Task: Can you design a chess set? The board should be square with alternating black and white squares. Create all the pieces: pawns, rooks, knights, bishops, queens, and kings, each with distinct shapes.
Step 1578:
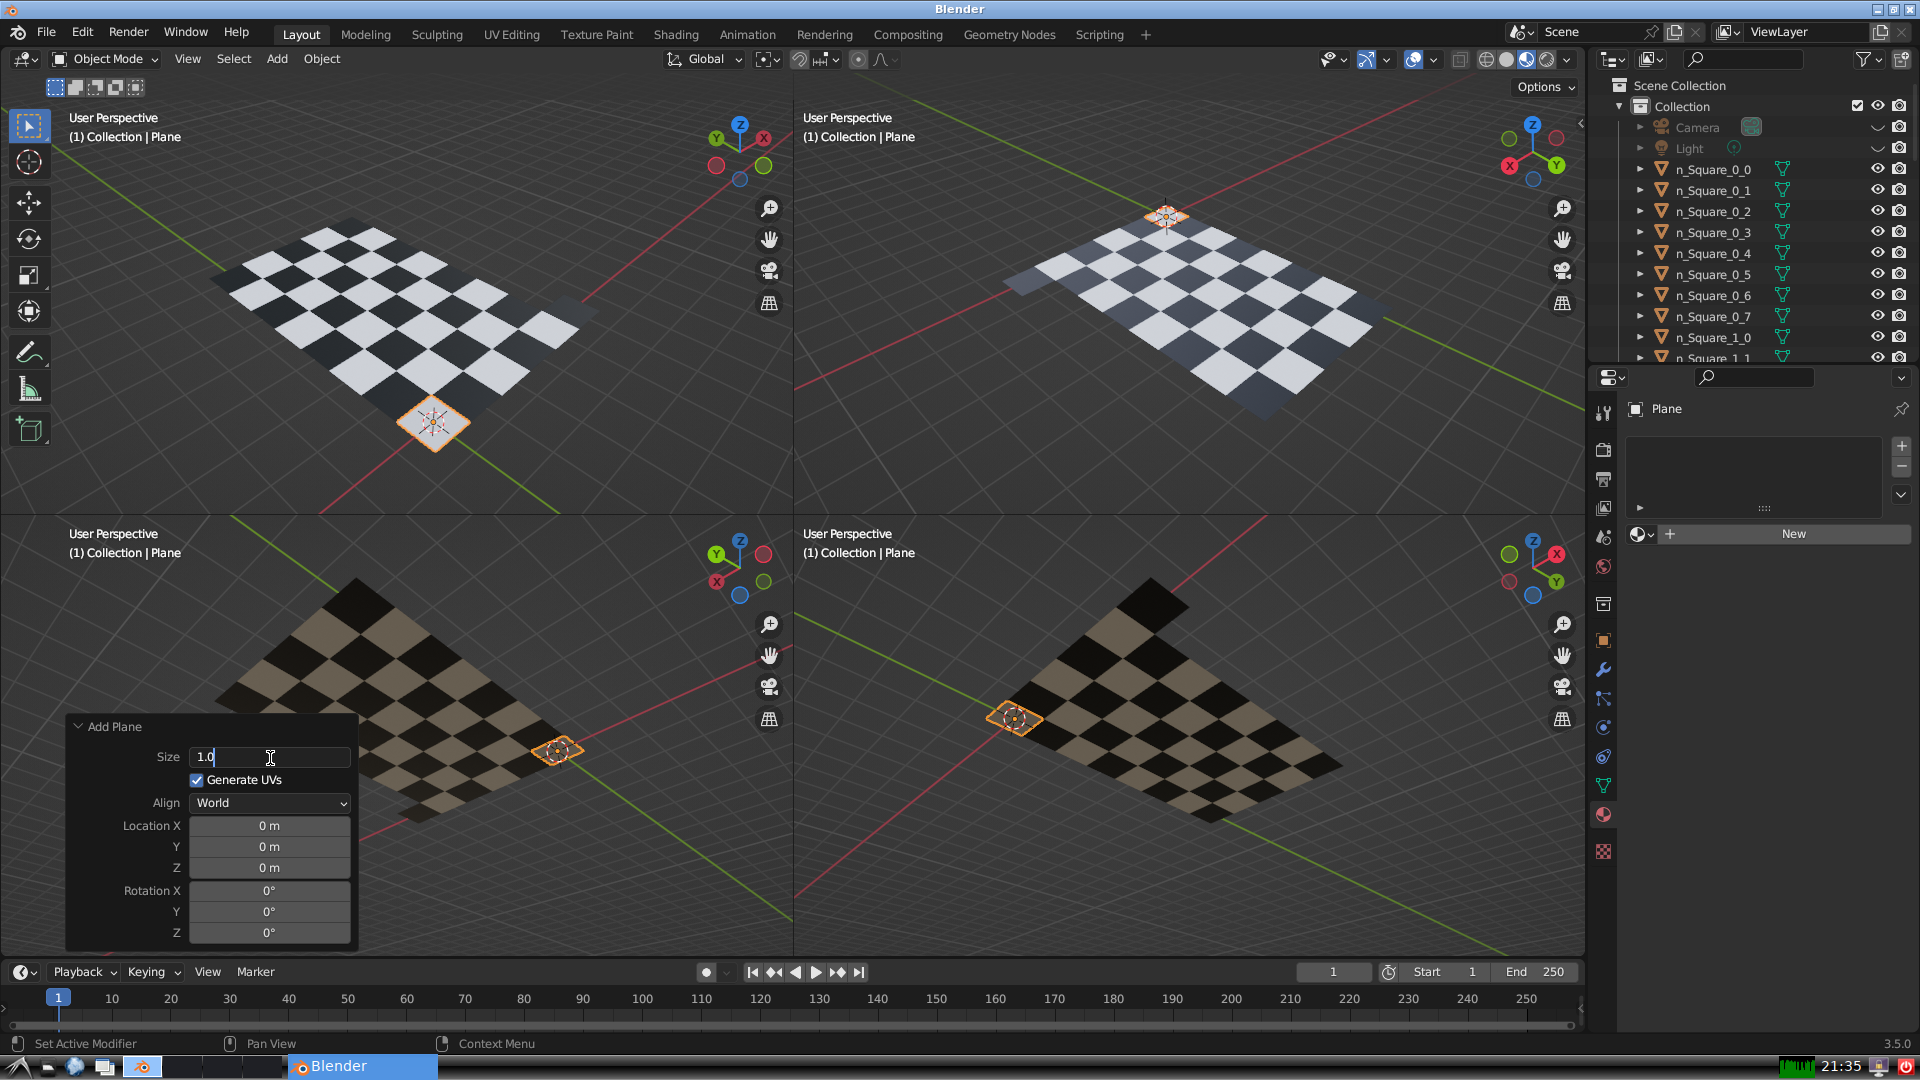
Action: {"key_press": ['Return']}